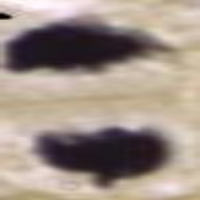
Label: telophase